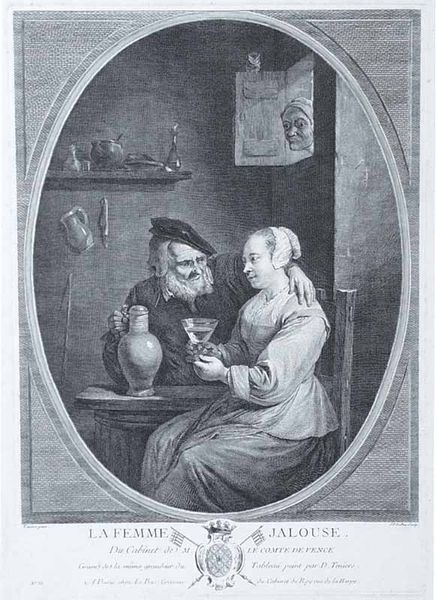
Titel: La femme jalouse
Künstler: Jacques-Philippe Lebas
Standort: Karlsruhe
Institution: Staatliche Kunsthalle Karlsruhe
Schlagwörter: homme, cruche, verre, accolade, vieux, table, tonneau, voyeur, espion